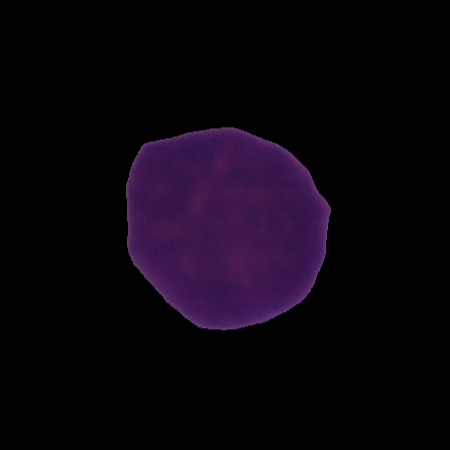
Label: cancer